Milling tool wear sample.
Tool blade image: 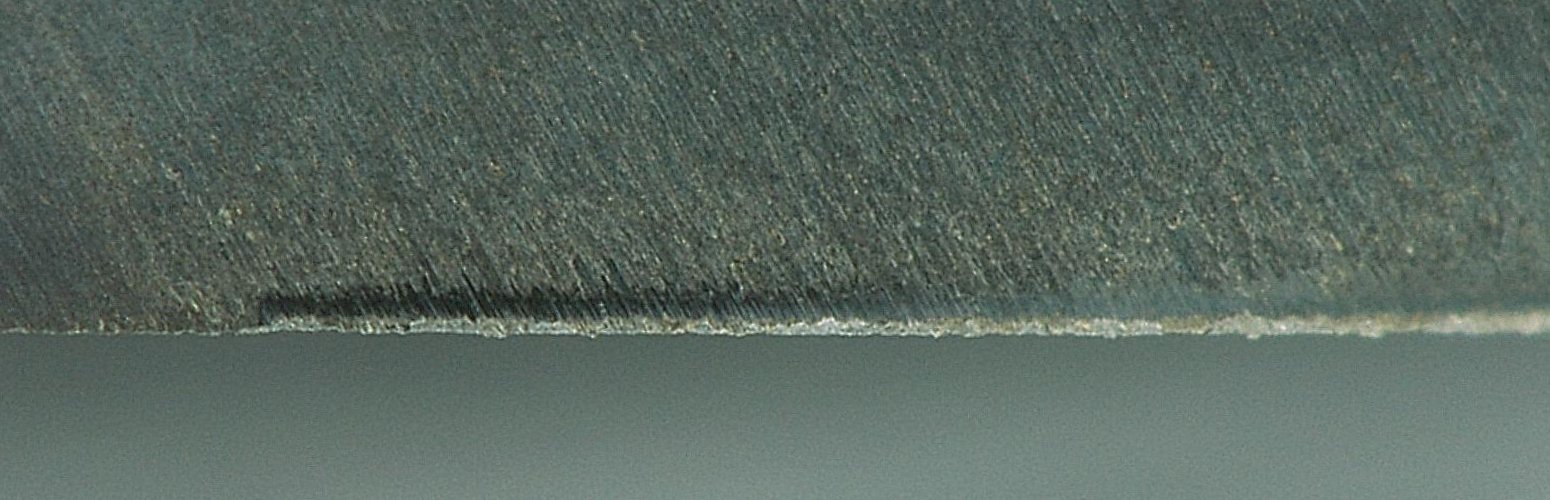
Chip image: 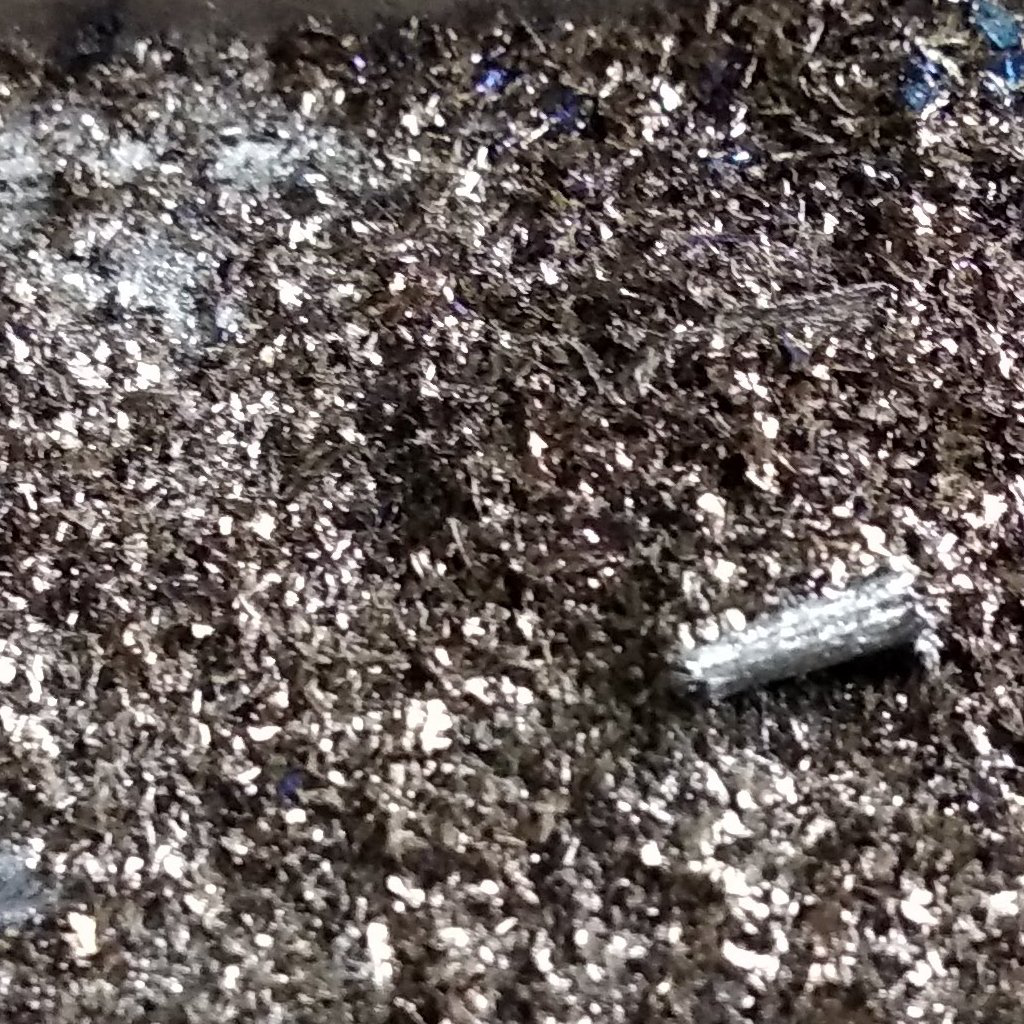
Workpiece image: 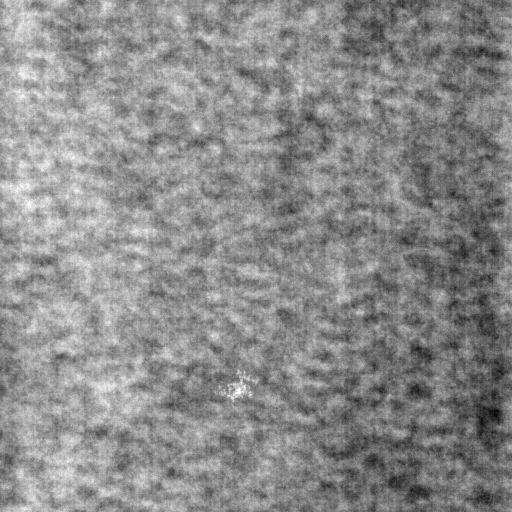
Tool wear state: used
Gaps: 7.42
Flank wear: 74.49
Overhang: 16.53
Force-signal Mel-spectrograms (X, Y, Z axes): 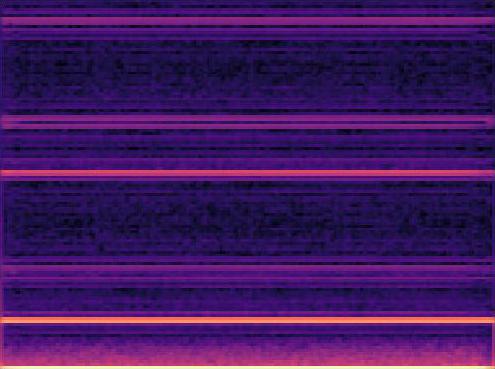 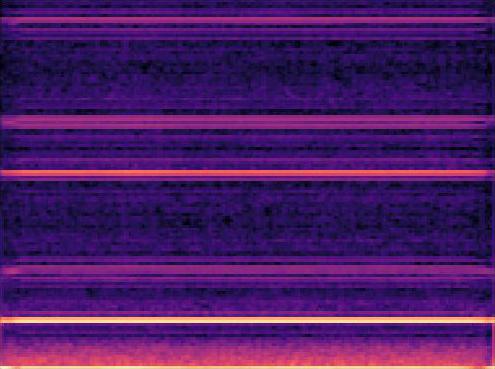 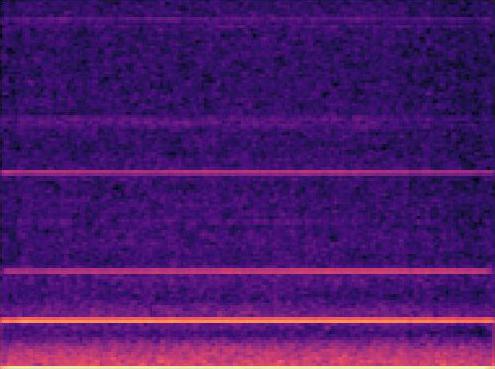
Force-signal scalograms (X, Y, Z axes): 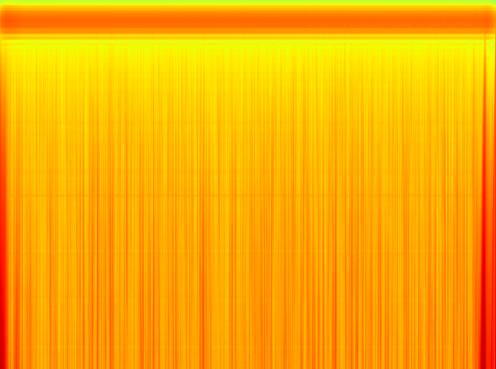 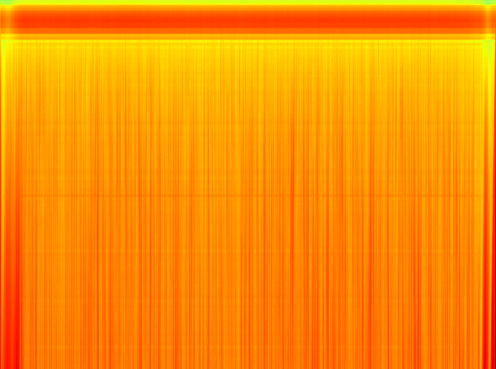 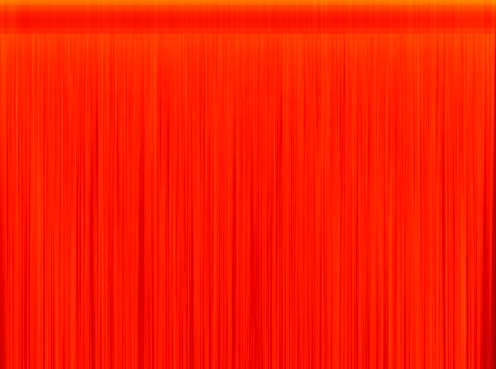
Force phase: steady_state_stabilization_wear